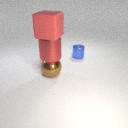
large red rubber cube above large brown metal sphere